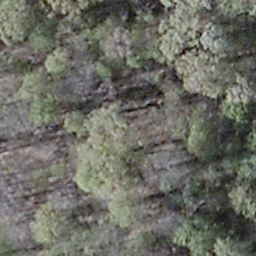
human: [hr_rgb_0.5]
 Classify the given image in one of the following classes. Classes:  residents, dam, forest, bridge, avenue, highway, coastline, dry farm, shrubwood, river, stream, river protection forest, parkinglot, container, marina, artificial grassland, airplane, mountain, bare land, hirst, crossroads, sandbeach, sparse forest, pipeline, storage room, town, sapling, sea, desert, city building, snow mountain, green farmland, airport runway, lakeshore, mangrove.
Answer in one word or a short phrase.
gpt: shrubwood